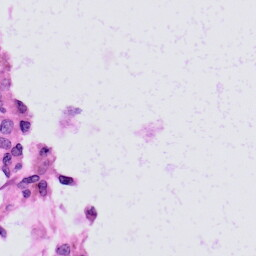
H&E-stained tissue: Skin